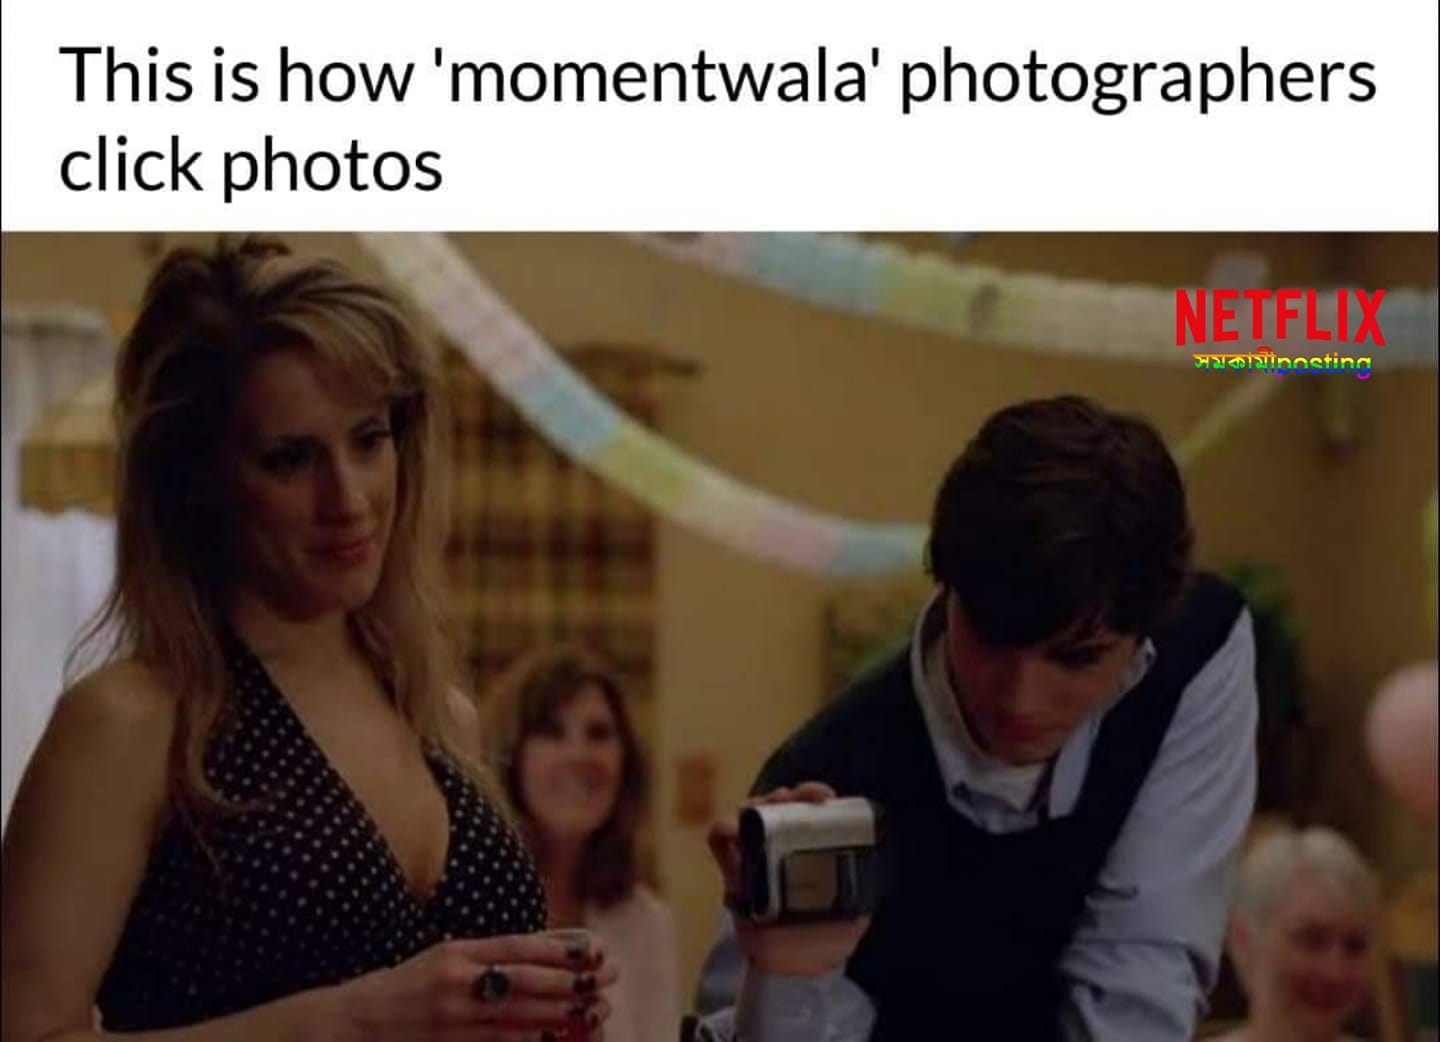
Caption: This is how  'momentwala' photographers click photos
Label: non-hate